Question: I'm trying to compute a running total and reset it to 0 based on 2 conditions or if the limit is reached.
Here is an example.

As in the image above, I need to get the running total while the following conditions are met:
1. monthly discount = 0 and monthly ticket=1 If one of discount=1 and ticket=0, the next value for running total has to be 0.
2. running_total<50 If running total>=50, the value for running total has to start from the value on the same row.
Here is what I'm trying to do now:
Is there any possibility to do this in HIVE? Thank you so much!!!
'''
SELECT * ,
SUM(tag_flg) OVER (PARTITION BY account, flg_sum
ORDER BY date ROWS BETWEEN UNBOUNDED PRECEDING AND CURRENT ROW)
AS running_sum
FROM
( SELECT * ,
SUM(CASE
WHEN tag_flg>=50 THEN value
ELSE tag_flg
END) OVER (PARTITION BY account
ORDER BY date ROWS BETWEEN UNBOUNDED PRECEDING AND CURRENT ROW)
AS flg_sum
FROM
( SELECT * ,
CASE
WHEN month_disc =0
AND month_ticket = 1 THEN value
ELSE 0
END AS tag_flg
FROM source_table) x) y
'''
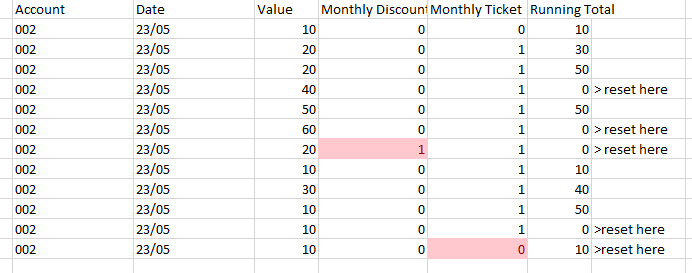
Answer: Here is the way I managed to do it:
'''
SELECT *,
SUM(case when month_disc=1 OR month_ticket=0 then 0 else value end) OVER (PARTITION BY account, flg_sum, band_sum ORDER BY date ROWS BETWEEN UNBOUNDED PRECEDING AND CURRENT ROW) AS running_sum
FROM (
SELECT *,
FLOOR(SUM(case when month_disc=1 OR month_ticket=0 then 0 else value end) OVER (PARTITION BY account, flg_sum ORDER BY date ROWS BETWEEN UNBOUNDED PRECEDING AND CURRENT ROW)/50.000001) as band_sum ---- create bands for running total
FROM (
SELECT *,
SUM(tag_flg) OVER (PARTITION BY account ORDER BY date ROWS BETWEEN UNBOUNDED PRECEDING AND CURRENT ROW) AS flg_sum
FROM (
SELECT *,
CASE WHEN (month_disc=1 OR month_ticket=0) THEN 1 ELSE 0 END AS tag_flg ---- flag to count when the value is reset due to one of the conditions
FROM source_table) x ) y) z
'''